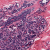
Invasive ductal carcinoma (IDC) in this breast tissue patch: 0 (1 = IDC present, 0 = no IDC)